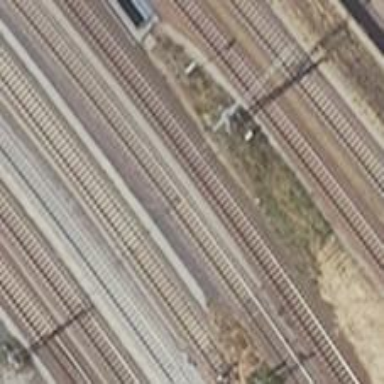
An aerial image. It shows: Electrified rail siding with contact line.